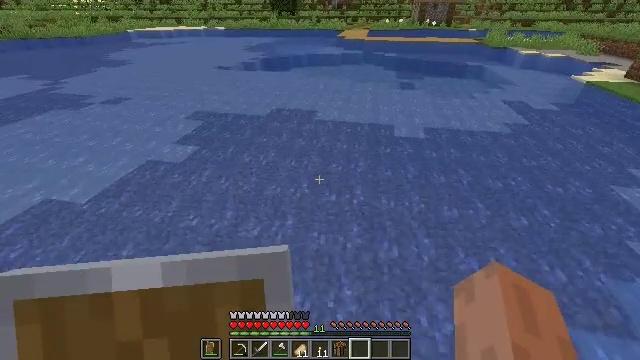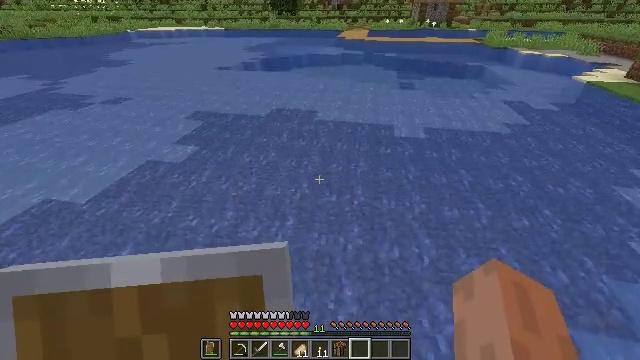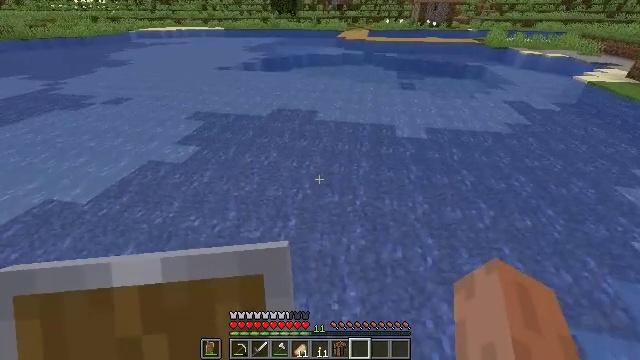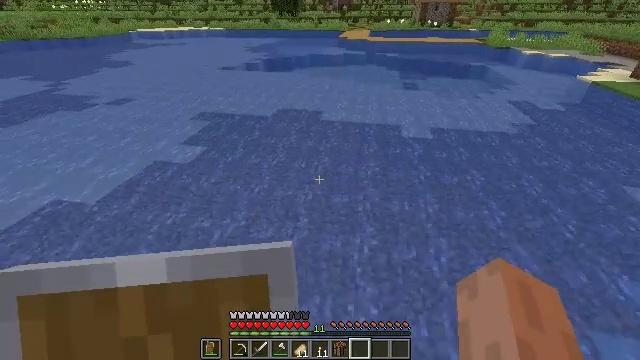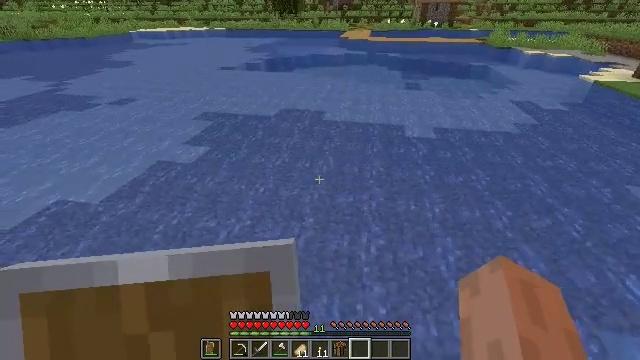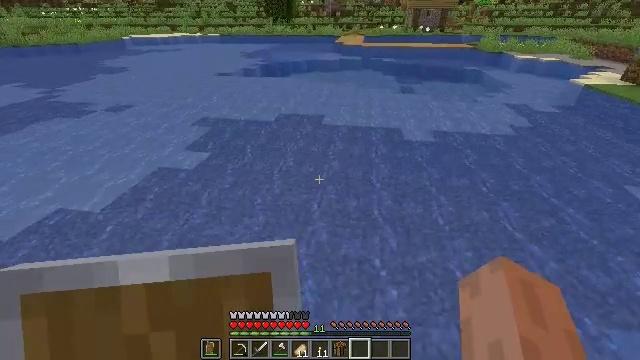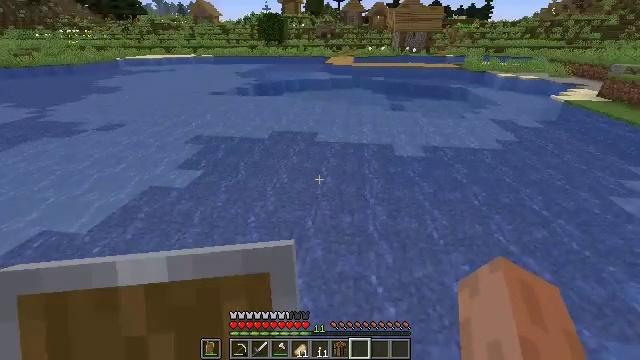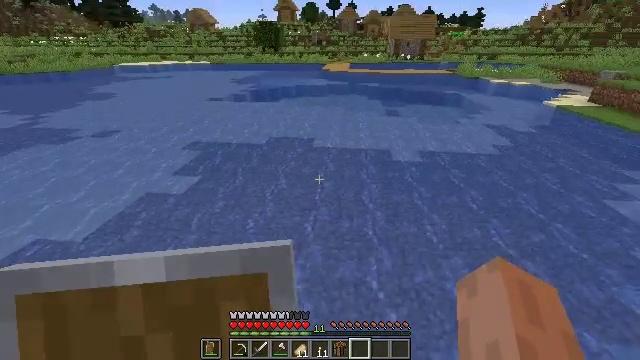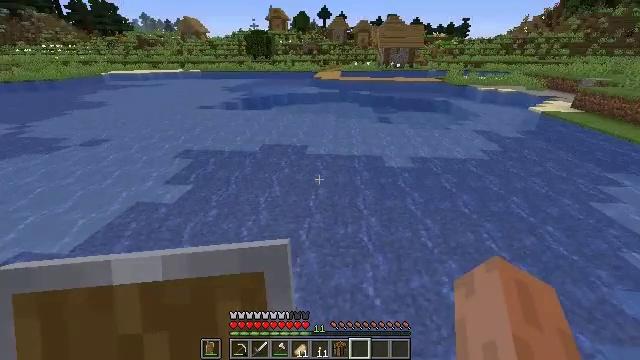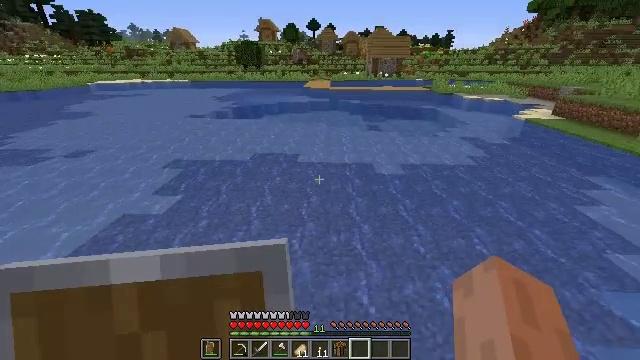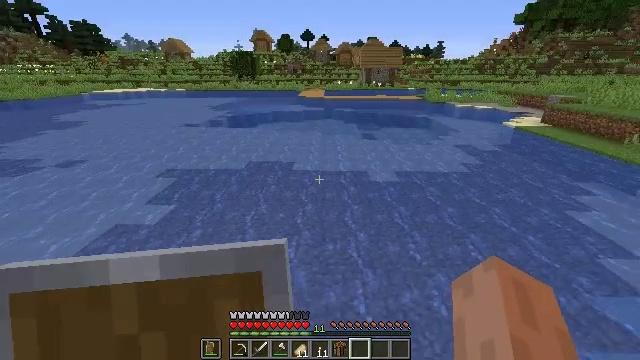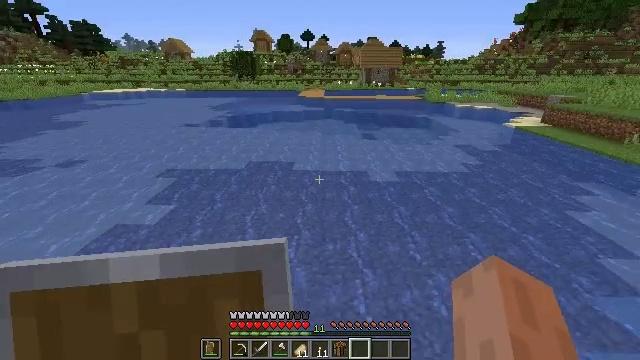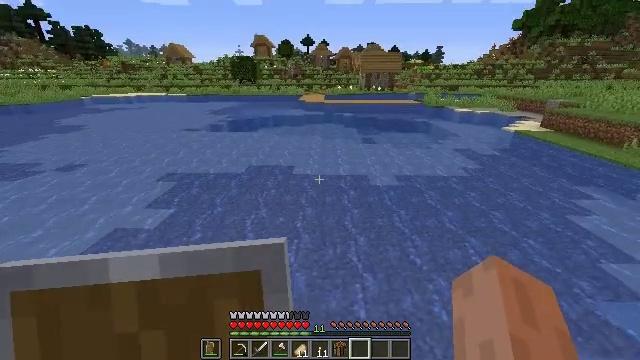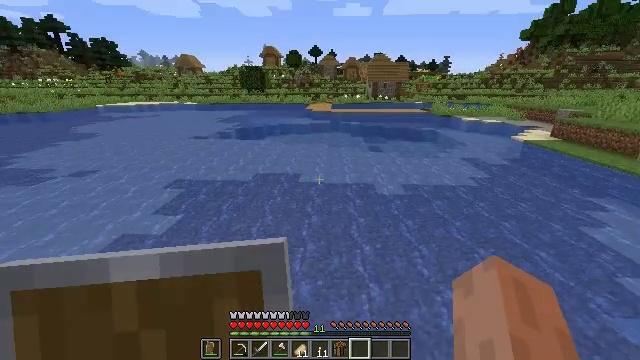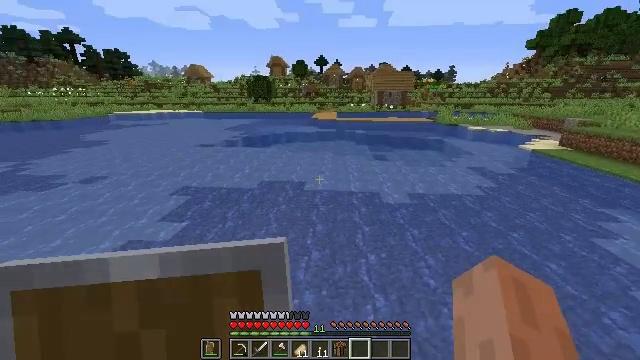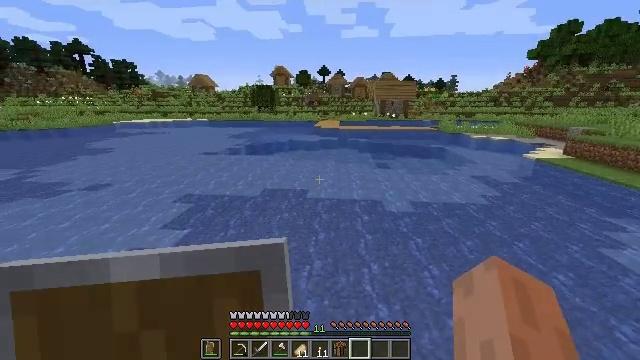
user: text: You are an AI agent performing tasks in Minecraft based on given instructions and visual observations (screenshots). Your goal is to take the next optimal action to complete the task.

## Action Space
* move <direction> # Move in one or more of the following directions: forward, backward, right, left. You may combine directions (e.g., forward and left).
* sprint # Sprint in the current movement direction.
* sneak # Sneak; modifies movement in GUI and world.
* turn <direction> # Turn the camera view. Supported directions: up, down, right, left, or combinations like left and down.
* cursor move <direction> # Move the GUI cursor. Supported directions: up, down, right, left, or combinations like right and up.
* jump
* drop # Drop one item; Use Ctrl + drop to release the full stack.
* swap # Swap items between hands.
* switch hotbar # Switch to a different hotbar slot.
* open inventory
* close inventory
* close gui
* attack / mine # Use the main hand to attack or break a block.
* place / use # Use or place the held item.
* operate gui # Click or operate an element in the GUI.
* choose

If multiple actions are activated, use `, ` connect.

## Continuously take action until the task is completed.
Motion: motion action
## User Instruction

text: Drop a wooden axe.
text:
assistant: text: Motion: no_op
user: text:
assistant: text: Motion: move left
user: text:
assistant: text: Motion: move left
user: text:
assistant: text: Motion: move left
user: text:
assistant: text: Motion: turn right and up
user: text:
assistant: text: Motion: turn right and up
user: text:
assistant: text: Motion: turn up
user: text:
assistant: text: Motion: turn right and up
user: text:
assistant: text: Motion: turn right and up
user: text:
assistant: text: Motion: turn right and up
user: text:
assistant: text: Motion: no_op
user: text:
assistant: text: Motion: no_op
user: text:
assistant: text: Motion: turn left and up
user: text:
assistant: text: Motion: turn left and up
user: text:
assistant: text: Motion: turn up
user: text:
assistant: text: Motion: turn up
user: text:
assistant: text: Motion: turn right and up
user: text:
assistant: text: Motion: turn right and up
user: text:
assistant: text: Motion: turn right and up
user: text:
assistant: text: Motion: turn up
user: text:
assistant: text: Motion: no_op
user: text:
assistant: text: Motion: no_op
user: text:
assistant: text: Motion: open inventory
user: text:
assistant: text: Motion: open inventory
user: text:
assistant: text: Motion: open inventory
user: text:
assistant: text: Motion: no_op
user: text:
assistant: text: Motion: no_op
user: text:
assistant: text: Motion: sprint
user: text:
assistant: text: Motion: sprint
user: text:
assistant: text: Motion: sprint, cursor move left and down